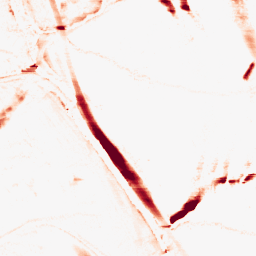
Category: morphological
Decomposition family: morphological_rect
Decomposition parameters: operation: opening
width: 20
height: 5
Upsampling method: cubic_mitchell
Upsampling parameters: scale: 8
Upsampling scale: 8